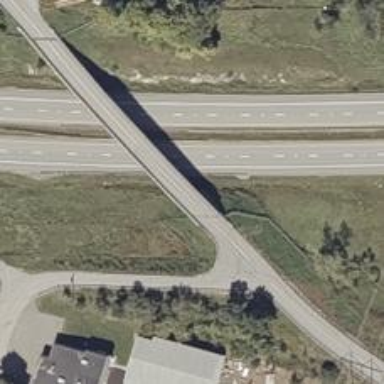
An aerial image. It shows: Tertiary road passing over bridge.